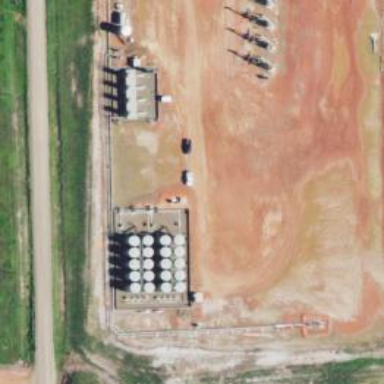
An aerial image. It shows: Storage tank that is man-made.